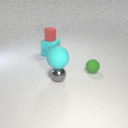
large cyan rubber sphere above small gray metal sphere